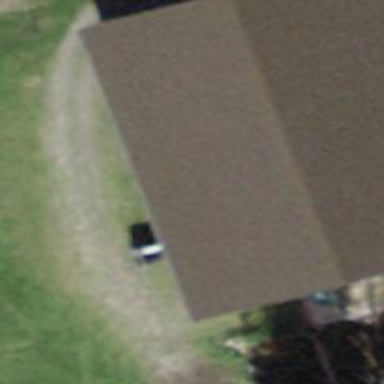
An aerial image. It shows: Rural barn.